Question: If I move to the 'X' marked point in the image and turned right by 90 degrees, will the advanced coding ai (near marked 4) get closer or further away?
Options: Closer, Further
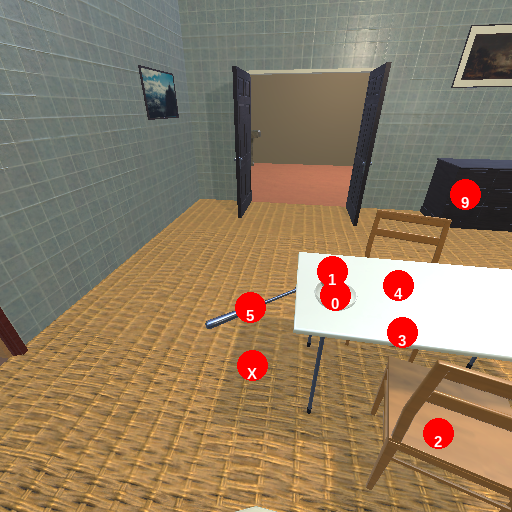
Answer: Closer